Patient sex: M
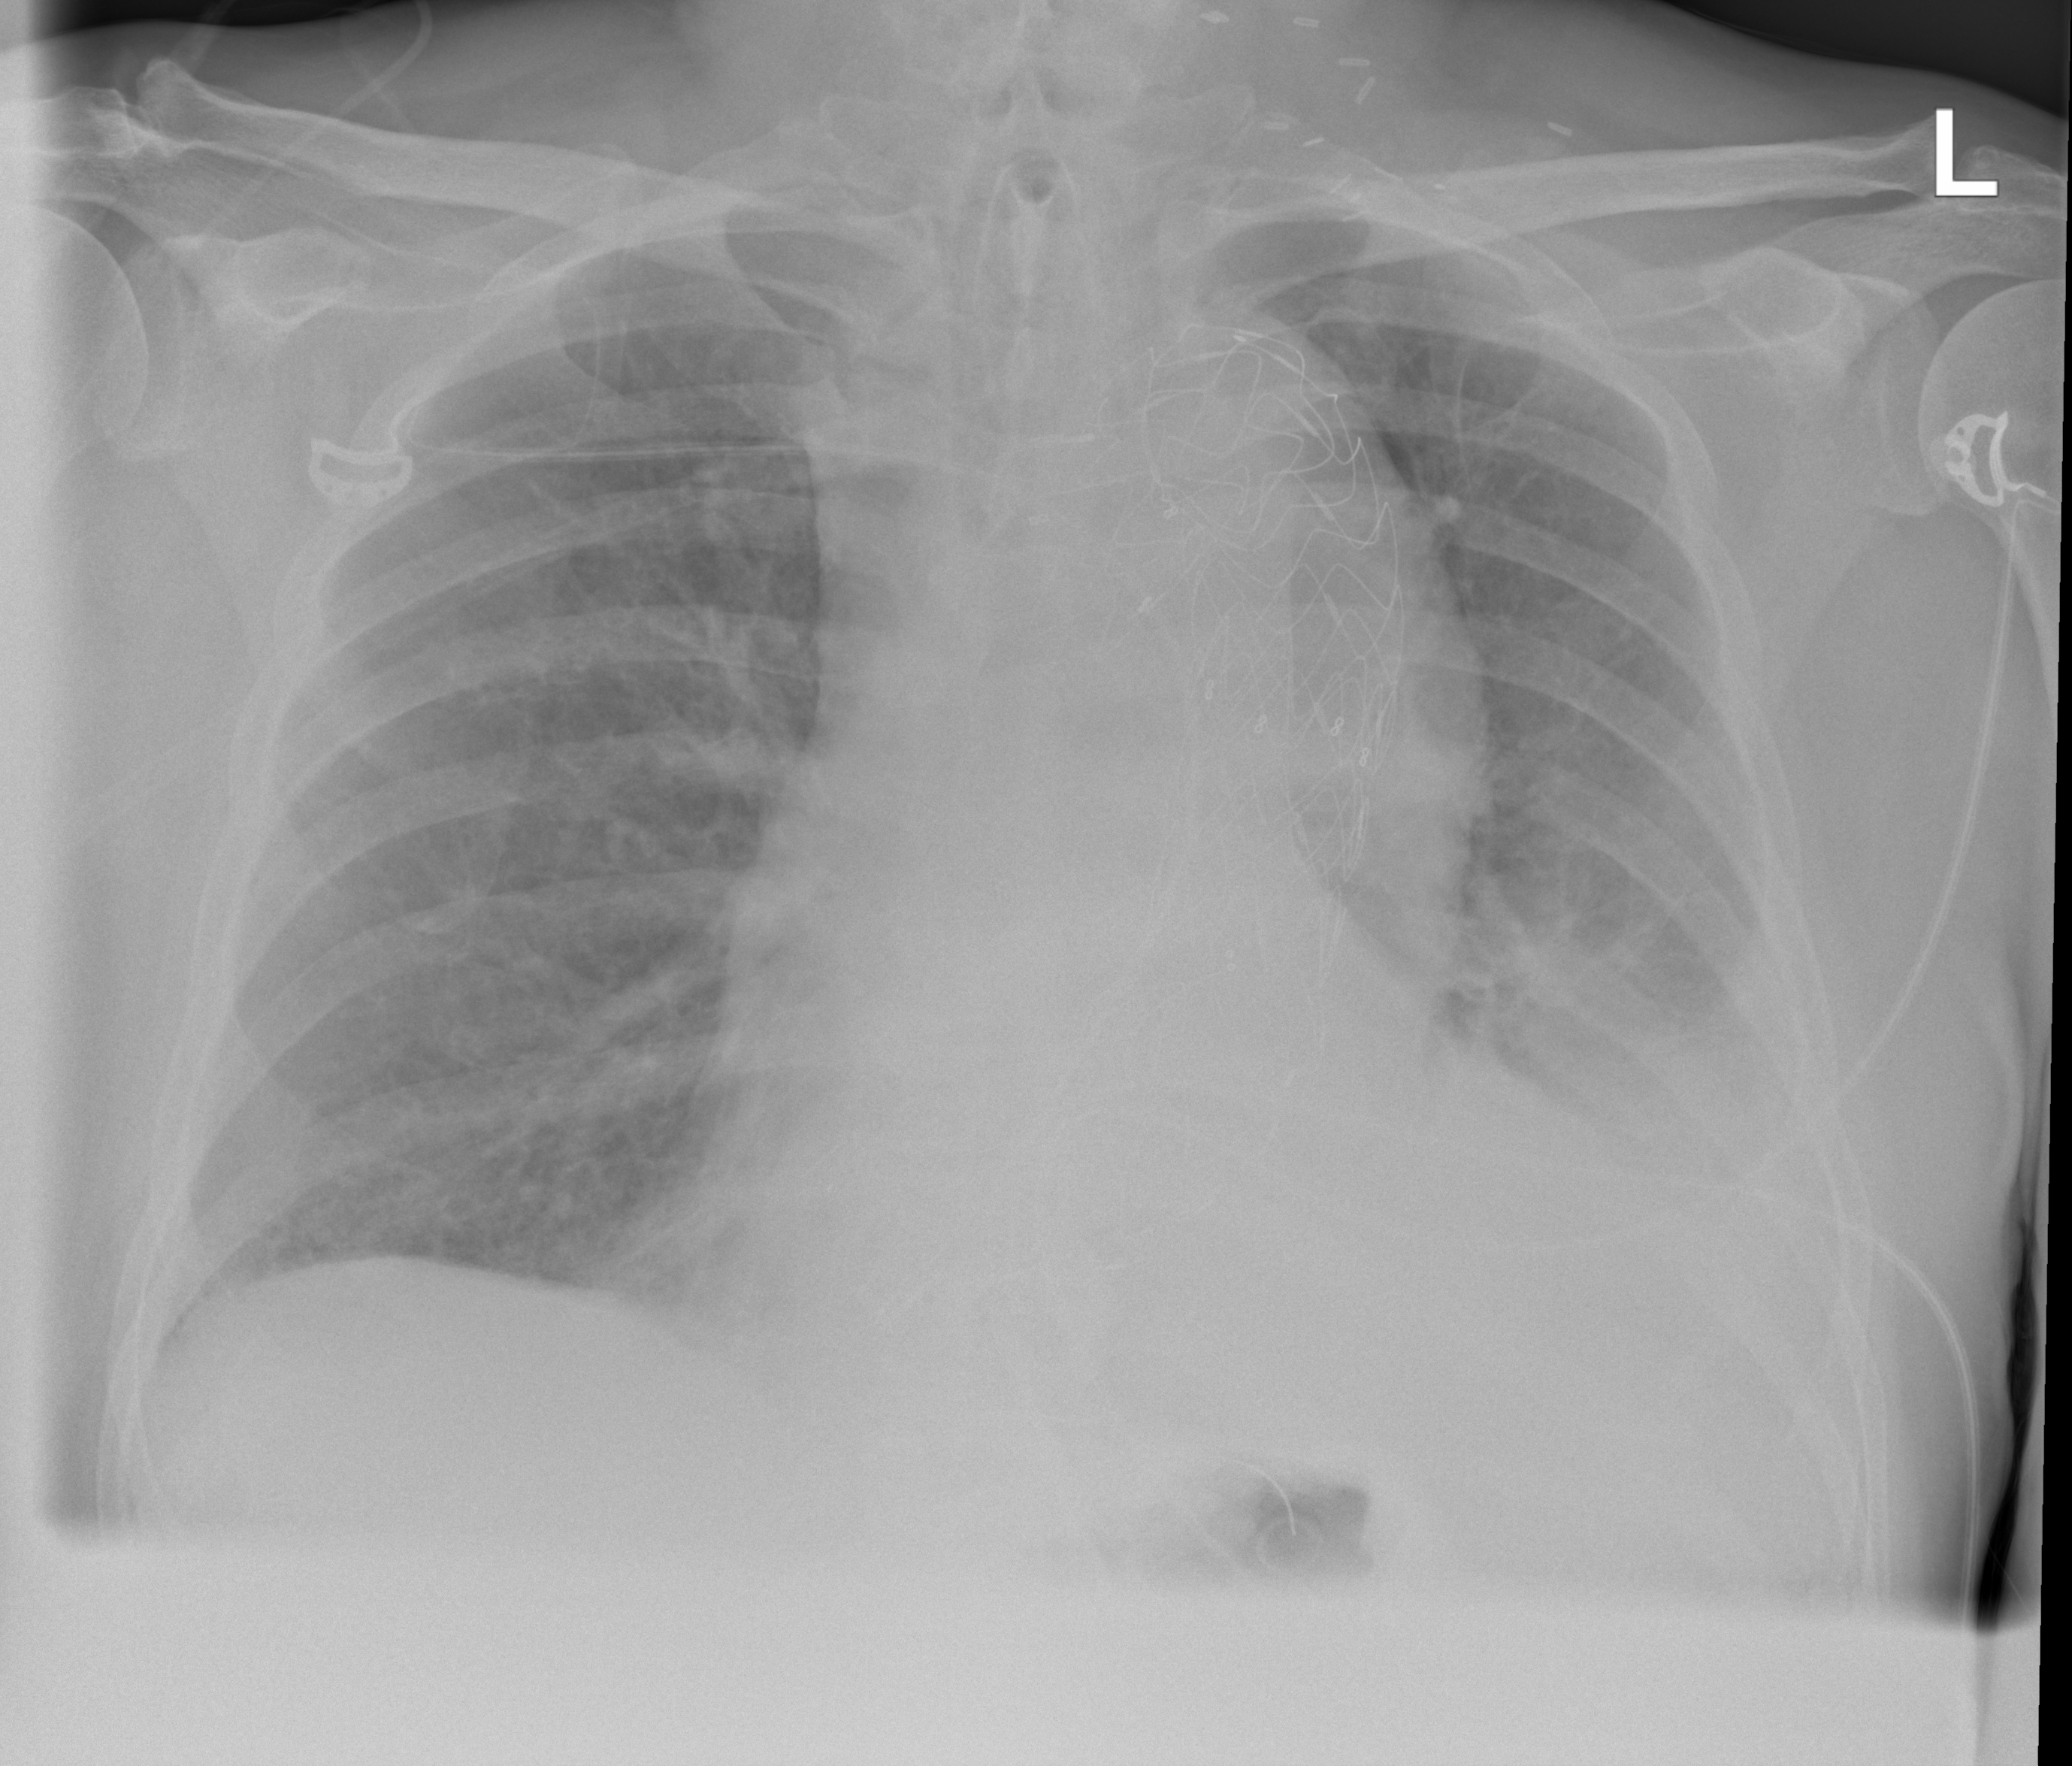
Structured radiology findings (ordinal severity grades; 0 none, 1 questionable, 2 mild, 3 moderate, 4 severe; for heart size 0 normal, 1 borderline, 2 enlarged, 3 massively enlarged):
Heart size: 2
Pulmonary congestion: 3
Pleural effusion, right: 1
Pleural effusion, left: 3
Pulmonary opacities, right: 2
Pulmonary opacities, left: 2
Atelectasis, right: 2
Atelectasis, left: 3